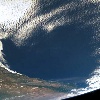
Label: water